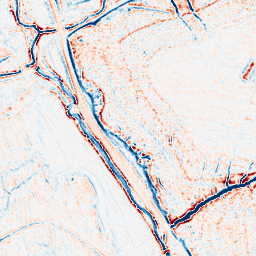
Category: edge_preserving
Decomposition family: bilateral
Decomposition parameters: d: 9
sigma_color: 100
sigma_space: 100
Upsampling method: sinc_hamming
Upsampling parameters: scale: 4
kernel_size: 8
Upsampling scale: 4